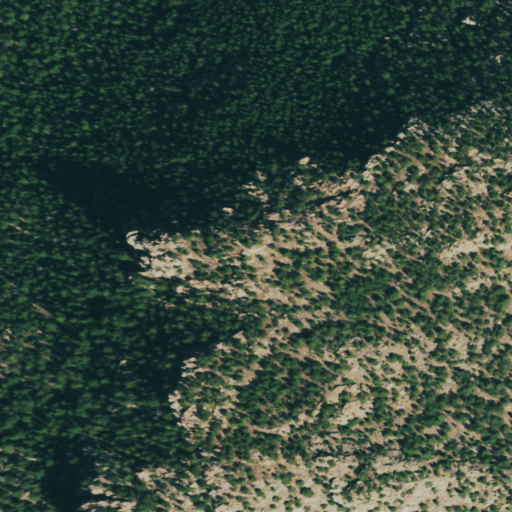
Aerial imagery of mountain in Colorado named Coffintop Mountain containing evergreen forest and shrub